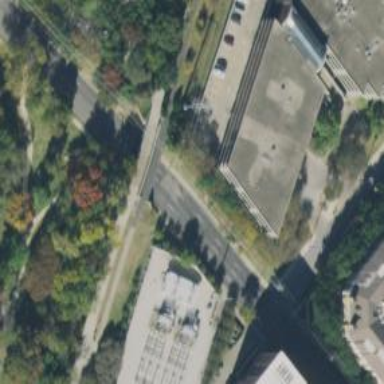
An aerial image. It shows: Secondary road with separate sidewalks.